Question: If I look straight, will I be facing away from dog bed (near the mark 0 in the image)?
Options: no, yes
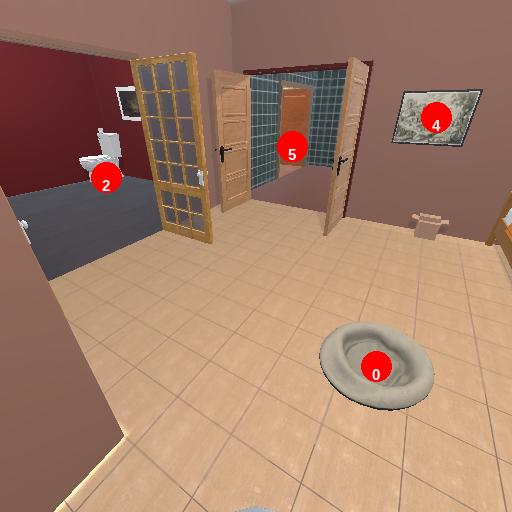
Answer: no